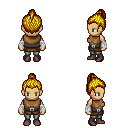
a pixel art fantasy rpg character, female body template, human, tanned skin, leather chest armor, teal pants, blonde short topknot hairstyle, white cloth bandages, maroon shoes, four views (front, back, left, right), 2x2 character sprite sheet, small pixel art, hard edges, no anti-aliasing